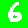
Digit: 6